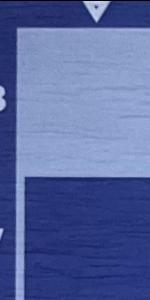
Label: Empty